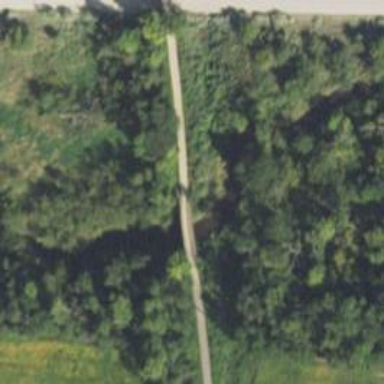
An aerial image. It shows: Abandoned railway crossing over cycleway bridge.